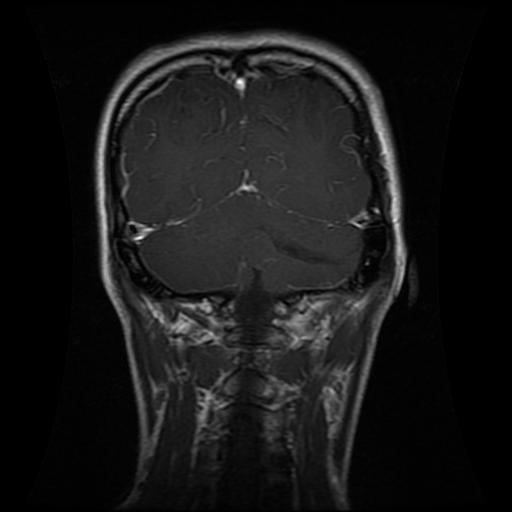
Label: glioma